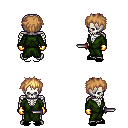
a pixel art fantasy rpg character, male body template, skeleton, green robe, metal pants, light blonde bedhead hairstyle, gold gloves, black slippers, dagger, four views (front, back, left, right), 2x2 character sprite sheet, small pixel art, hard edges, no anti-aliasing